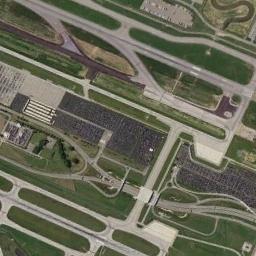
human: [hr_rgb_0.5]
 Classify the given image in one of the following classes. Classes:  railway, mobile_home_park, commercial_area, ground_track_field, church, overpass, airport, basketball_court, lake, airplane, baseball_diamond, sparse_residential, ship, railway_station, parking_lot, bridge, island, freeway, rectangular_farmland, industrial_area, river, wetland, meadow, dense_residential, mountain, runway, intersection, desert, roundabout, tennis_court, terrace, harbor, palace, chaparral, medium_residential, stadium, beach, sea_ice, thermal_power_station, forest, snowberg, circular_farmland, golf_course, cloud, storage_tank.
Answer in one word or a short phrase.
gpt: airport